Field crop: maize
Growth stage: 1
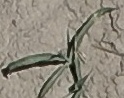
Species: sorghum